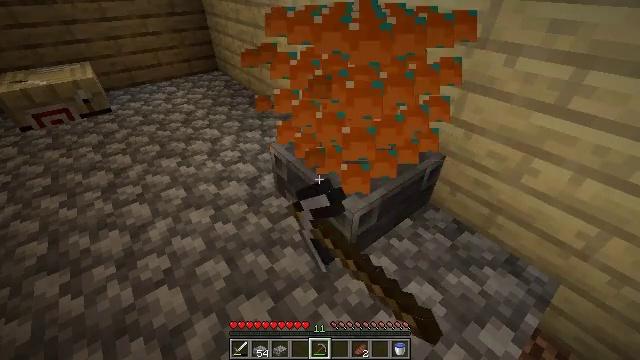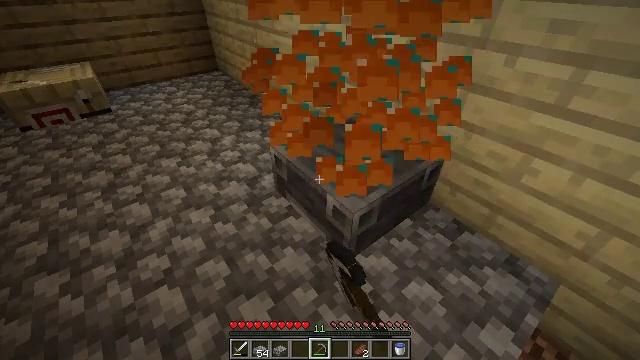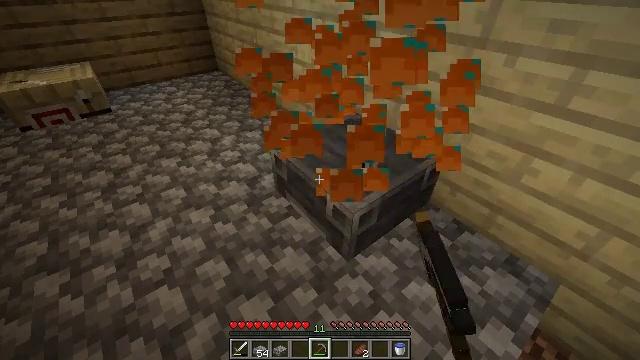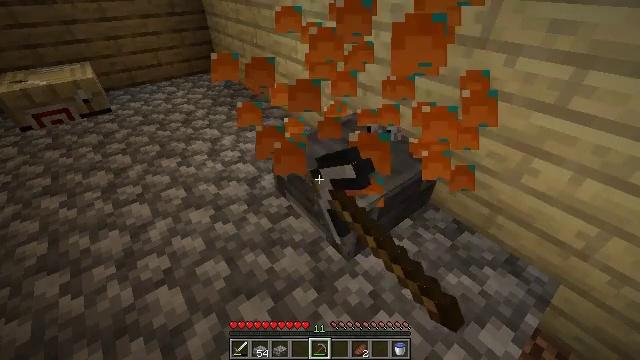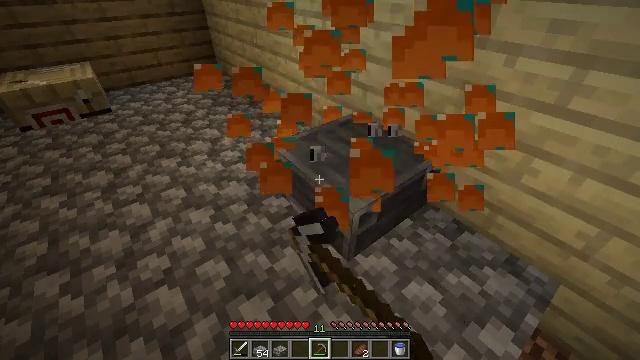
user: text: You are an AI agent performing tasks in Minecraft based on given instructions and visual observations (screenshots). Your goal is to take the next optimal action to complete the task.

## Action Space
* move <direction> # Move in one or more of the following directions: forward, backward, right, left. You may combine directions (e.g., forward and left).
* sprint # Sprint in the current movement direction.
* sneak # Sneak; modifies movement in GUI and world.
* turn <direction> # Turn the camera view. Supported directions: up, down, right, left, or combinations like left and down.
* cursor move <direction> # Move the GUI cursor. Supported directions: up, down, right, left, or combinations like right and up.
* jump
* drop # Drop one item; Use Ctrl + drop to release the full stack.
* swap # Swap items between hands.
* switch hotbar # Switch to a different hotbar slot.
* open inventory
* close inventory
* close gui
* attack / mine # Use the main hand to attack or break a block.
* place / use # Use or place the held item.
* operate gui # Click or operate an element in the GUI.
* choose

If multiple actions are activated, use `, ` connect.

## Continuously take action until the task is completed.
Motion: motion action
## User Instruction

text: Collect the orange glazed terracotta.
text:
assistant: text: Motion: attack / mine
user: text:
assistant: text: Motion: attack / mine
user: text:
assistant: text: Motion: attack / mine
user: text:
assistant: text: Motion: attack / mine
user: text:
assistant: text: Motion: attack / mine